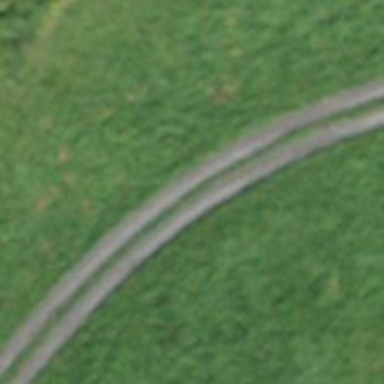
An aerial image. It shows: Unpaved track with grade 3 track type.